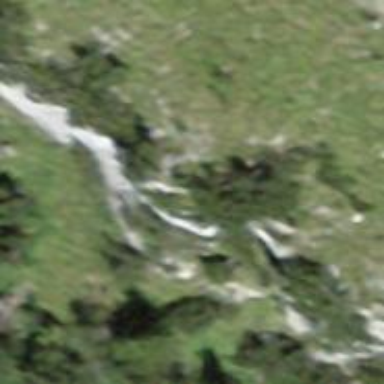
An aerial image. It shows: Natural cliff.